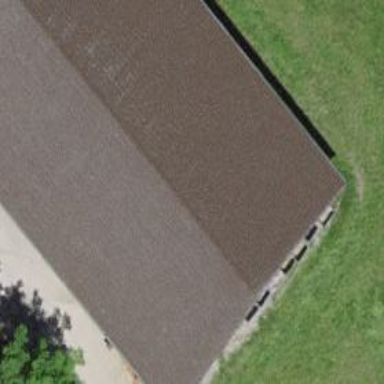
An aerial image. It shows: Shed building.